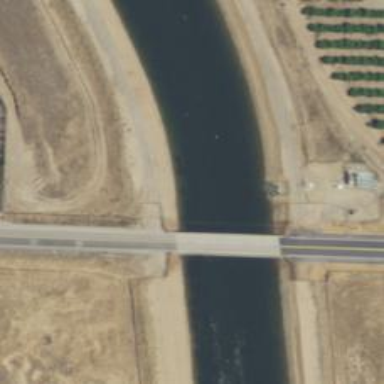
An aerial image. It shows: Canal.